Question:
The screenshot of VisualVM was taken when I ran an IO intensive JVM program (written in Scala), heap size was 4 GB and only 2 GB were in-use. The JVM program uses memory mapped file.
What does "mapped buffer pool" and "direct buffer pool" mean?
Those pools seem to be very full. Since the JVM program uses memory mapped file, will I see increased performance if the pools were larger? If so, how to increase their size?
The size of all mapped files are about 1.1GB in size.
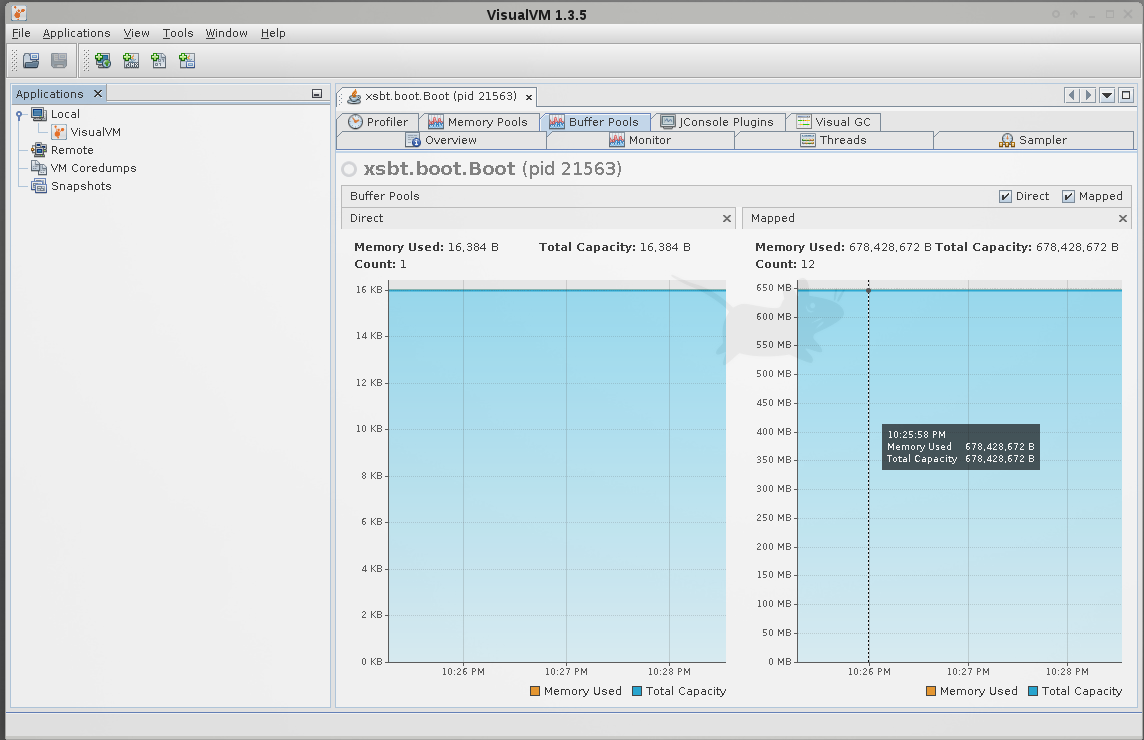
Answer: A <URL> is a chunk of memory typically used to interface Java to the OS I/O subsystems, for example as a place where the OS writes data as it receives it from a socket or disk, and from which Java can read directly.
Sharing the buffer with the OS is much more efficient than the original approach of copying data from the OS into Java's memory model, which then makes the data subject to Garbage Collection and inefficiencies such as the re-copying of data as it migrates from eden -> survivor -> tenured -> to the permanent generation.
In the screenshot you have just one buffer of 16KB of direct buffer. Java will grow this pool as required so the fact the blue area is at the top of the block is merely a statement that all buffer memory allocated is in use. I don't see this as an issue.
The mapped buffer pool is all the memory used by Java for its <URL> instances.
Each FileChannel instance has a buffer shared with the OS (similar to the direct buffer with all the efficiency benefits). The memory is essentially an in-RAM window onto a portion of the file. Depending on the mode (read, write or both), Java can either read and/or modify the file's contents directly and the OS can directly supply data to or flush modified data to disk.
Additional advantages of this approach is that the OS can flush this buffer directly to the disk as it sees fit, such as when the OS is shutting down, and the OS can lock that portion of the file from other processes on the computer.
The screenshot indicates you have about 680MB in use by 12 FileChannel objects. Again, Java will grow this is Scala needs more (and the JVM can get additional memory from the OS), so the fact that all 680MB is all in use is not important. Given their size, it certainly seems to me that the program has already been optimized to use these buffers effectively.
Java allocates memory outside the Garbage Collection space for the FileChannel buffers. This means the normal heap size parameters such as '-Xmx' are not important here
The size of the buffer in a FileChannel is set with the <URL> method. Changing this would entail changing your Scala program
Once the buffer has reached a threshold size, of the order 10s-100s of KB, increasing FileChannel buffer size may or may not increase performance - it depends on how the program uses the buffer:
- - - - -
Try and look for I/O waits (Jprofiler and YourKit are good at this). It may be that file I/O is not actually a problem - don't be a victim of <URL>. If I/O waits are a significant portion of the total elapsed time, then it might be worth trying out a larger buffer size
<URL>
Also be aware that there is a bug reported on the JVM saying that FileChannel is not good at releasing memory. It's detailed in <URL>